Question: I have TreeViewTable like image below:

I want to set the second column to be hierarchical (with expander as well) instead of the first column. The first column is vertically aligned and the second column is tree-like displayed.
I have tried for hours but couldn't figure out how. What should be the best approach achieve that?
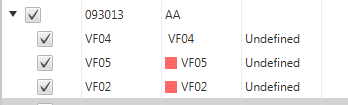
Answer: This is very easy in javafx. You just need to call method 'treeColumn(col)' of TreeTableView